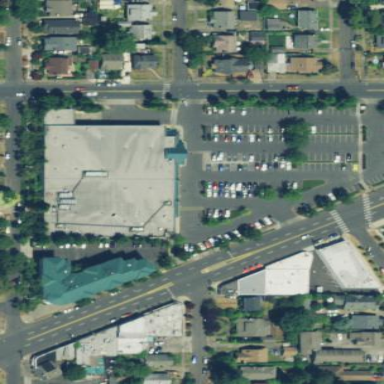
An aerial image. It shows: Building that houses supermarket.